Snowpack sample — Buffalo Mountain, Silverthorne, Colorado, USA (1/25/25, 10:11 AM MST)
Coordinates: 39.6222, -106.1139
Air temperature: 22 °F
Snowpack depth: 110 cm
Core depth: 30 cm
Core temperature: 42.8 °F
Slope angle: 12°, slope face: 102°
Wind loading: high
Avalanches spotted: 0
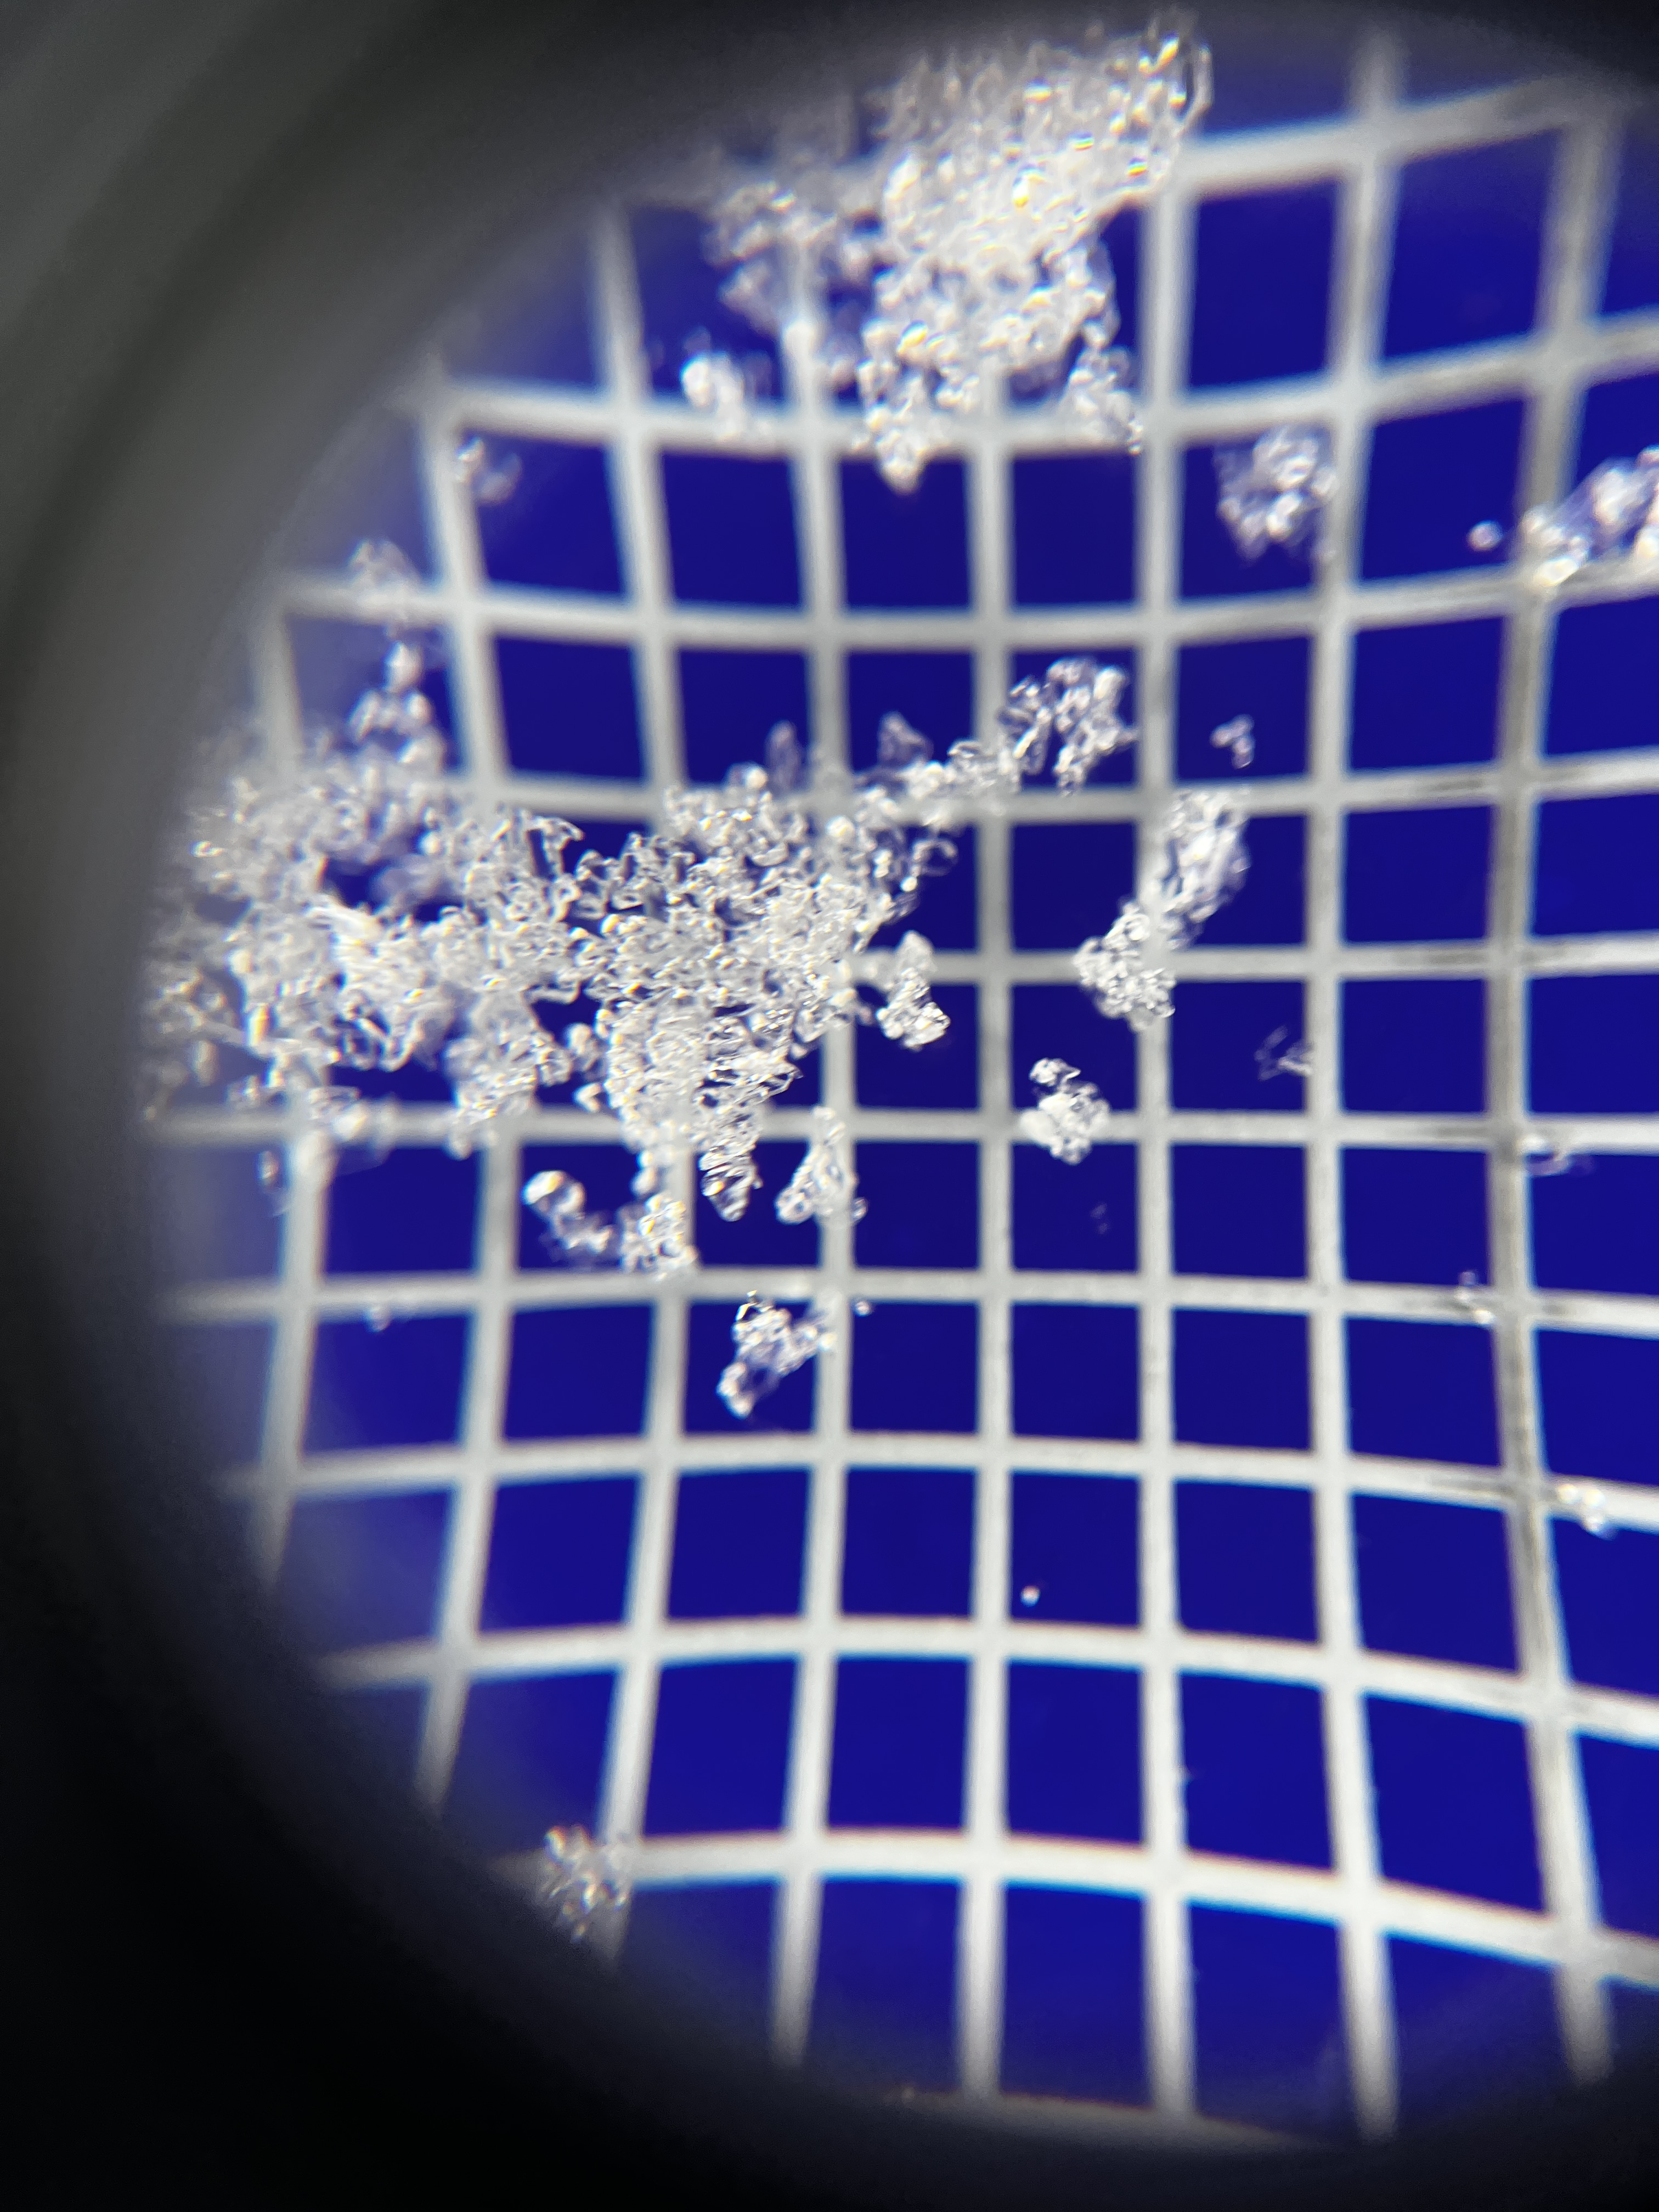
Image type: magnified_profile
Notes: No avalanches nearby, collected on the outskirts of a fire break 15 meters from the treeline, on way to Buffalo and Red Mountain